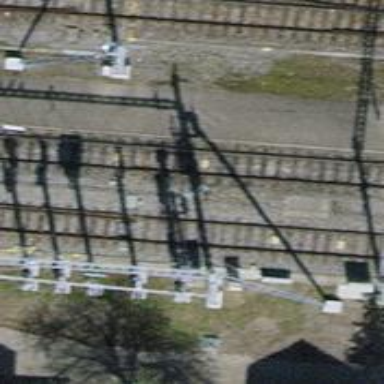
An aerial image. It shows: Railway signal.